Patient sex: M
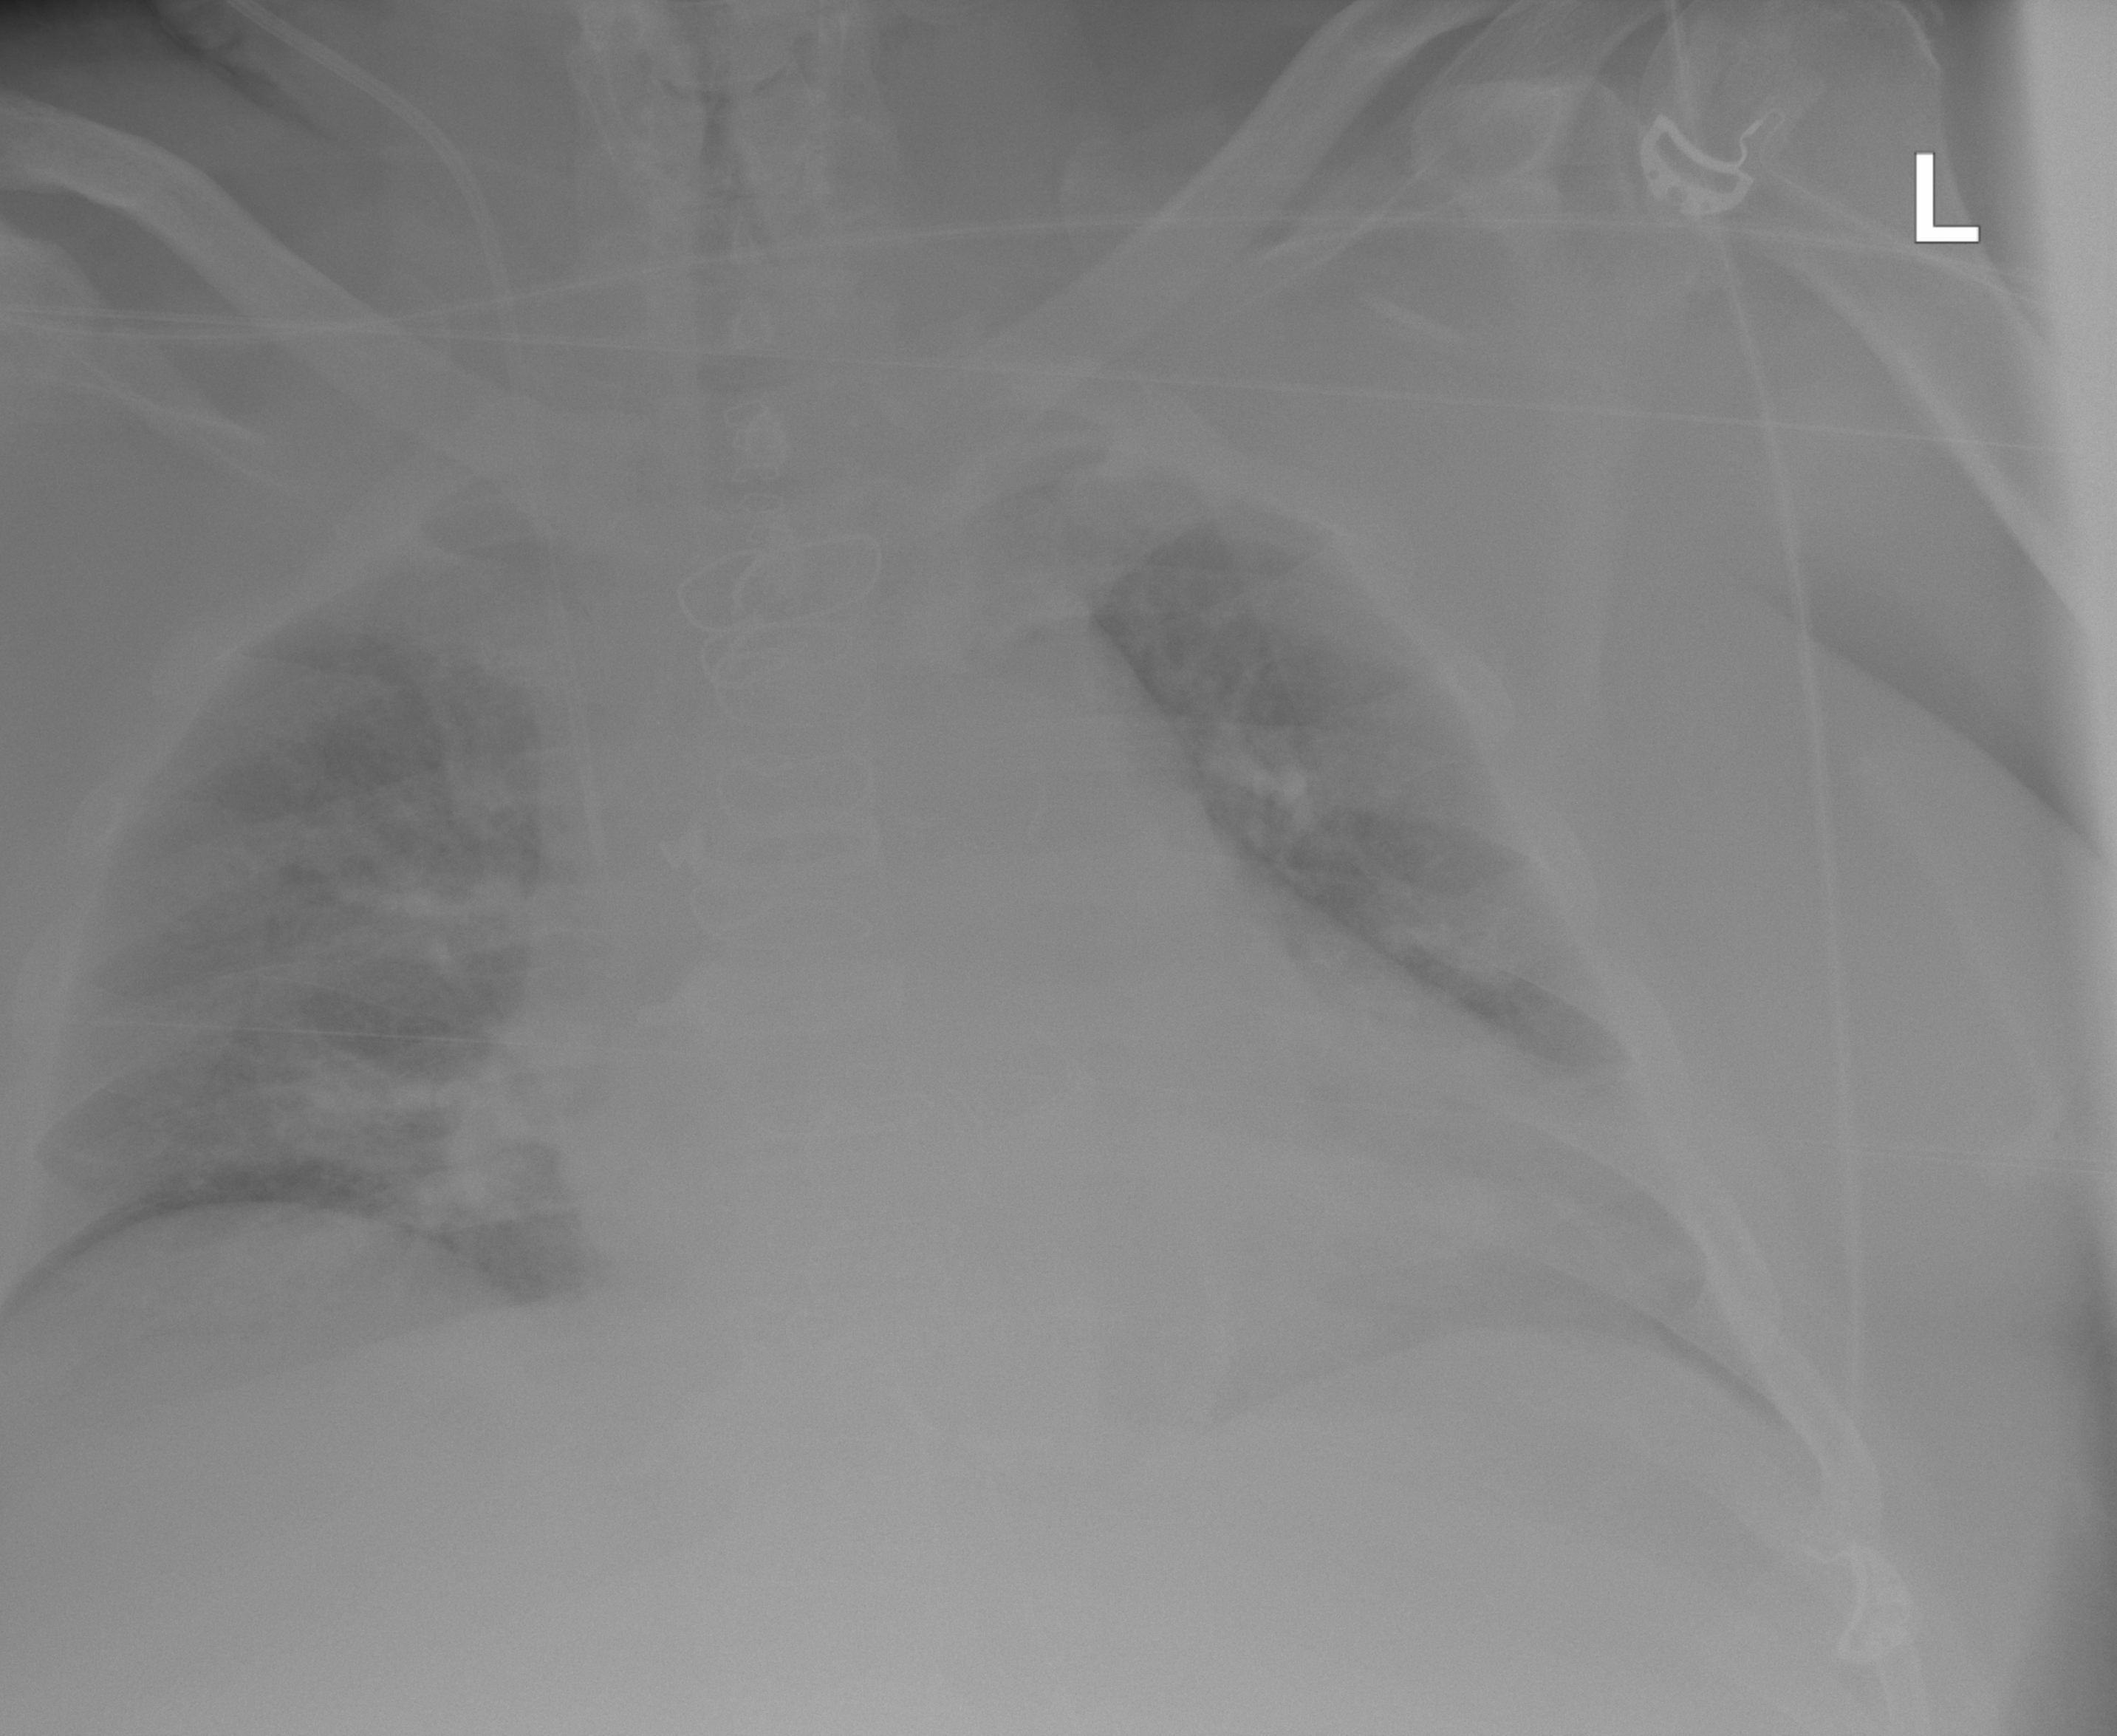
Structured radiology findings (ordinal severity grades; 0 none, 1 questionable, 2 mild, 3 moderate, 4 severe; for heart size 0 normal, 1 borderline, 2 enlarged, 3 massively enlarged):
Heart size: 2
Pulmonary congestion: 2
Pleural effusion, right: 0
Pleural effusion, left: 2
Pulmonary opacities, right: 0
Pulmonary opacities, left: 0
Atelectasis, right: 3
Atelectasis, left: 3